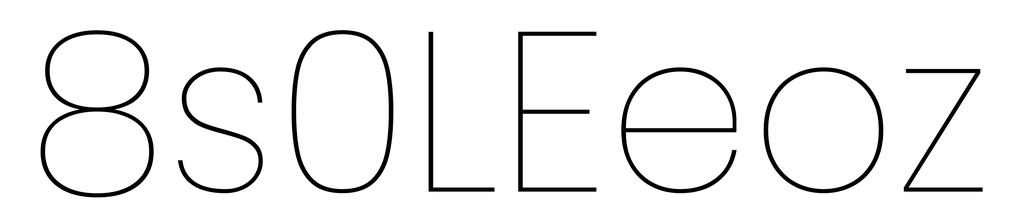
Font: Poppins-Thin